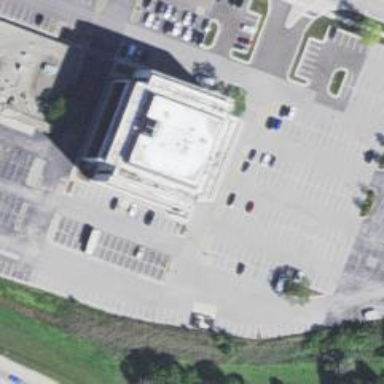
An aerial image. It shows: Office building.